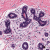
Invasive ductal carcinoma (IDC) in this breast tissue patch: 0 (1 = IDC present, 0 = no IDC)